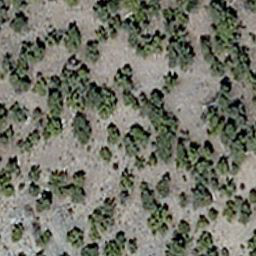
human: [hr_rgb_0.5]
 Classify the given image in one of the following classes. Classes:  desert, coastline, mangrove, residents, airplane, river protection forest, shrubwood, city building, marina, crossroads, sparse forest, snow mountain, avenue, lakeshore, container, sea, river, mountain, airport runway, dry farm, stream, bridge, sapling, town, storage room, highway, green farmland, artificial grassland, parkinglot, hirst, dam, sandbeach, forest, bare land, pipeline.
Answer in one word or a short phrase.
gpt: sparse forest